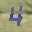
Label: 4